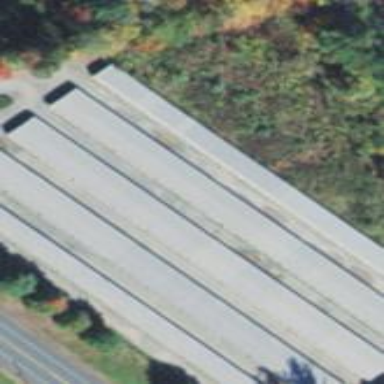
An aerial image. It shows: Storage rental shop.